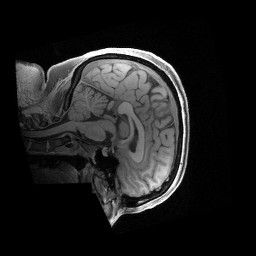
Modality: T1w
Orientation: sagittal
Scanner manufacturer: siemens
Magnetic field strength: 3 T
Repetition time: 2.4 s
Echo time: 0.00222 s